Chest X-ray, AP view. Patient: 84 years old, sex M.
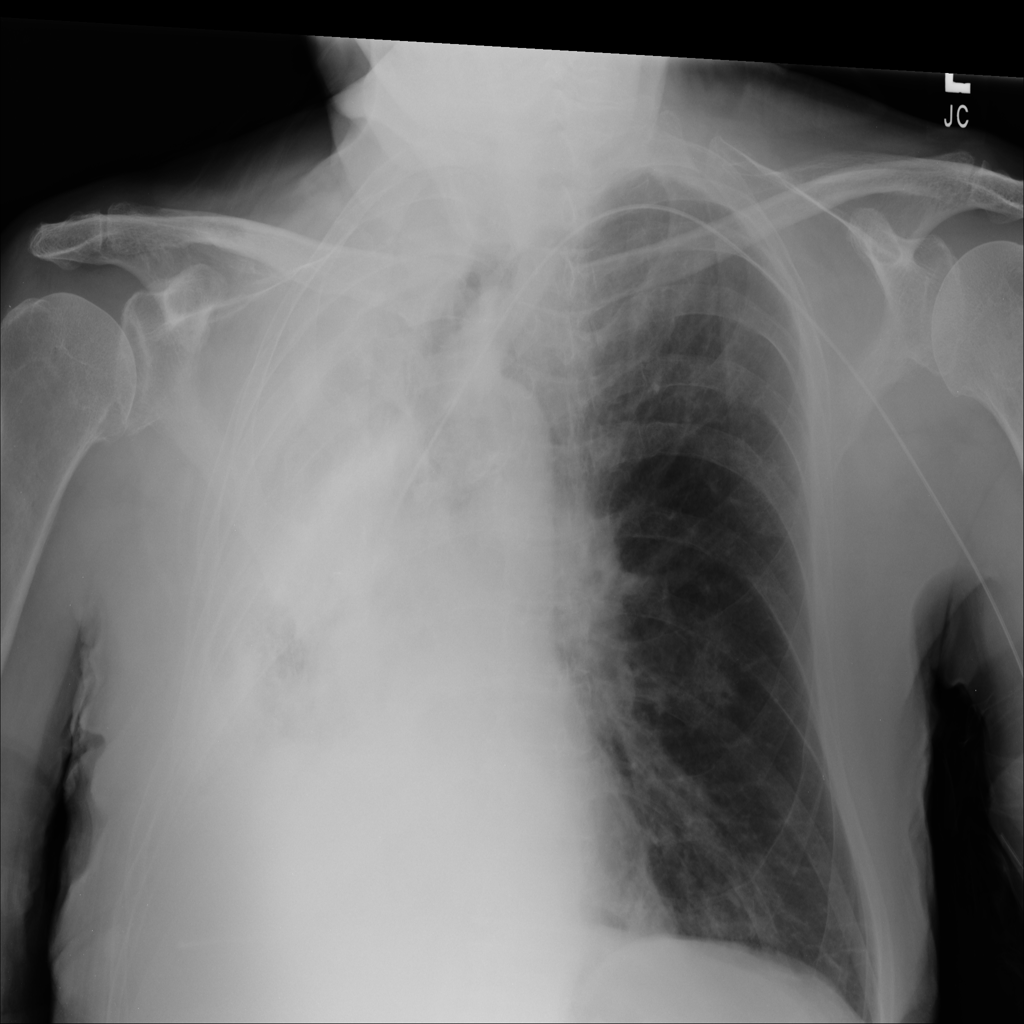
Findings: No Finding